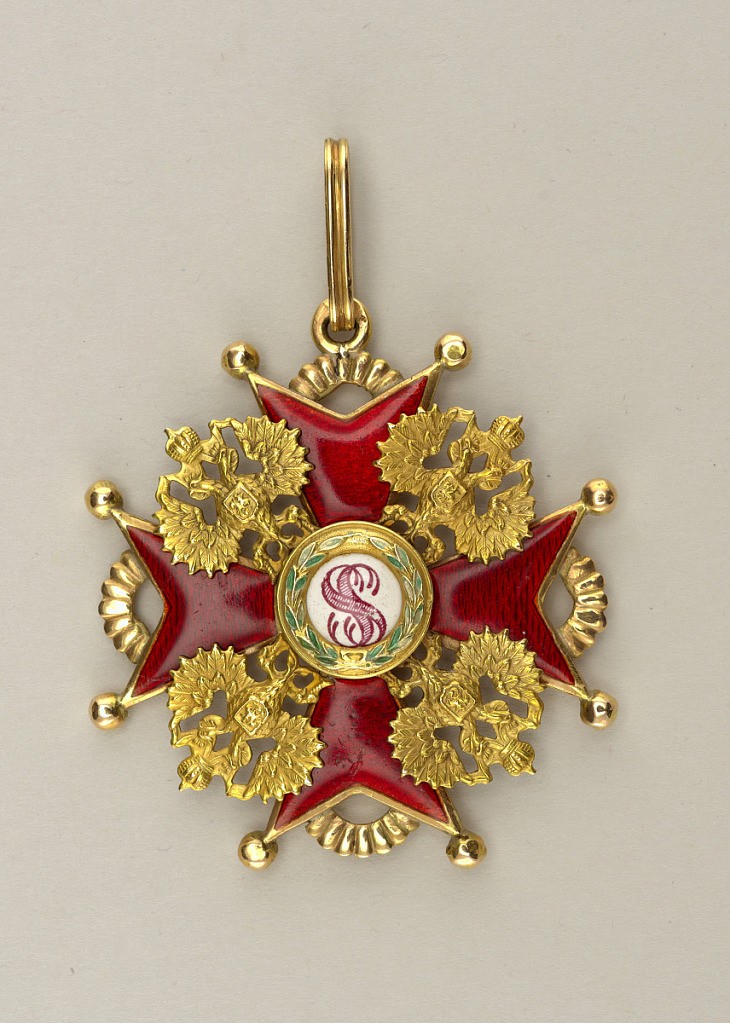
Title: Medal of the Order of St. Stanislas
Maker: Eduard
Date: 1850–1900
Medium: Gold, enamel
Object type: Pendant
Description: Maltese cross, enameled red, all eight points ending in gold balls, four ribbed arches connecting paired points; four double-headed crowned eagles at corners; in center monogram "SS", transfer-printed and surrounded by a wreath, enameled; ribbed oval loop top; on back, enameled "SS" at center.